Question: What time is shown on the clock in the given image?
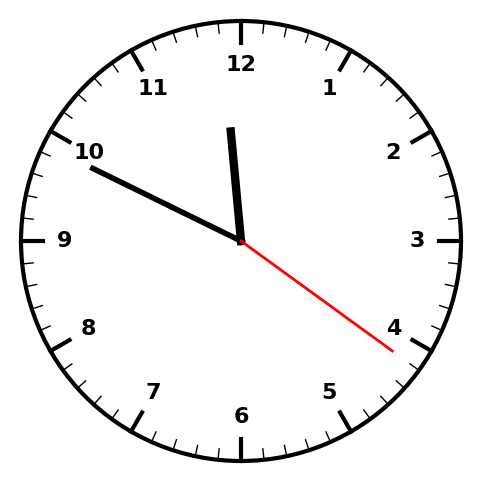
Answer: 11:49:21